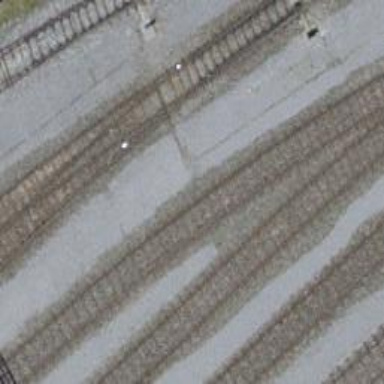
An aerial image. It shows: Railway yard with one track. The railway is electrified with contact line.